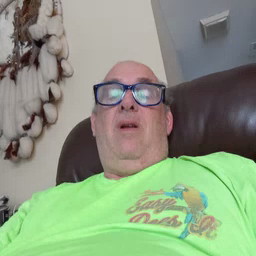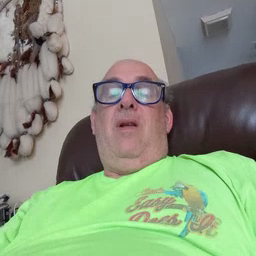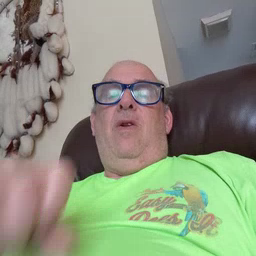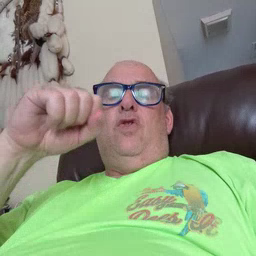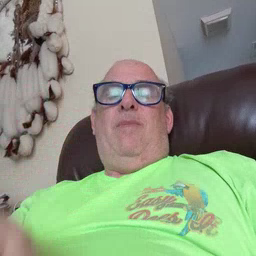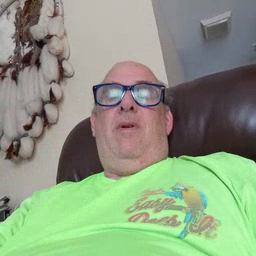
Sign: drop